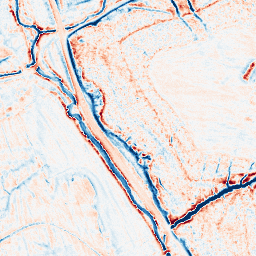
Category: edge_preserving
Decomposition family: anisotropic_diffusion
Decomposition parameters: iterations: 20
kappa: 100
gamma: 0.15
Upsampling method: regularized
Upsampling parameters: scale: 4
lambda_reg: 0.01
Upsampling scale: 4